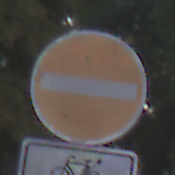
Verkehrszeichen: VerbotDerEinfahrt
Zusatzzeichen unten: EinspurigeFahrzeugeFrei6
Umgebung: Outdoor, Urban
Tageszeit: SunriseSunset
Wetter: Clear
Licht: Natural
Jahreszeit: NotSpecified
Kontrast: LowContrast